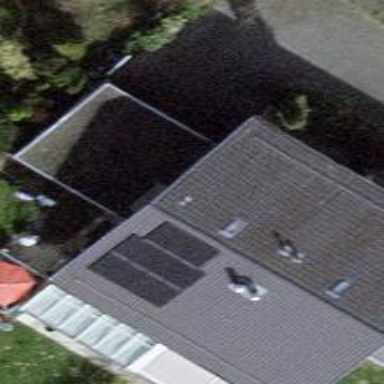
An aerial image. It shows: View of roof of building.